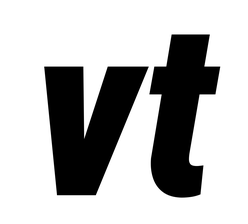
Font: Roboto-Italic_Condensed_Black_Italic